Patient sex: F
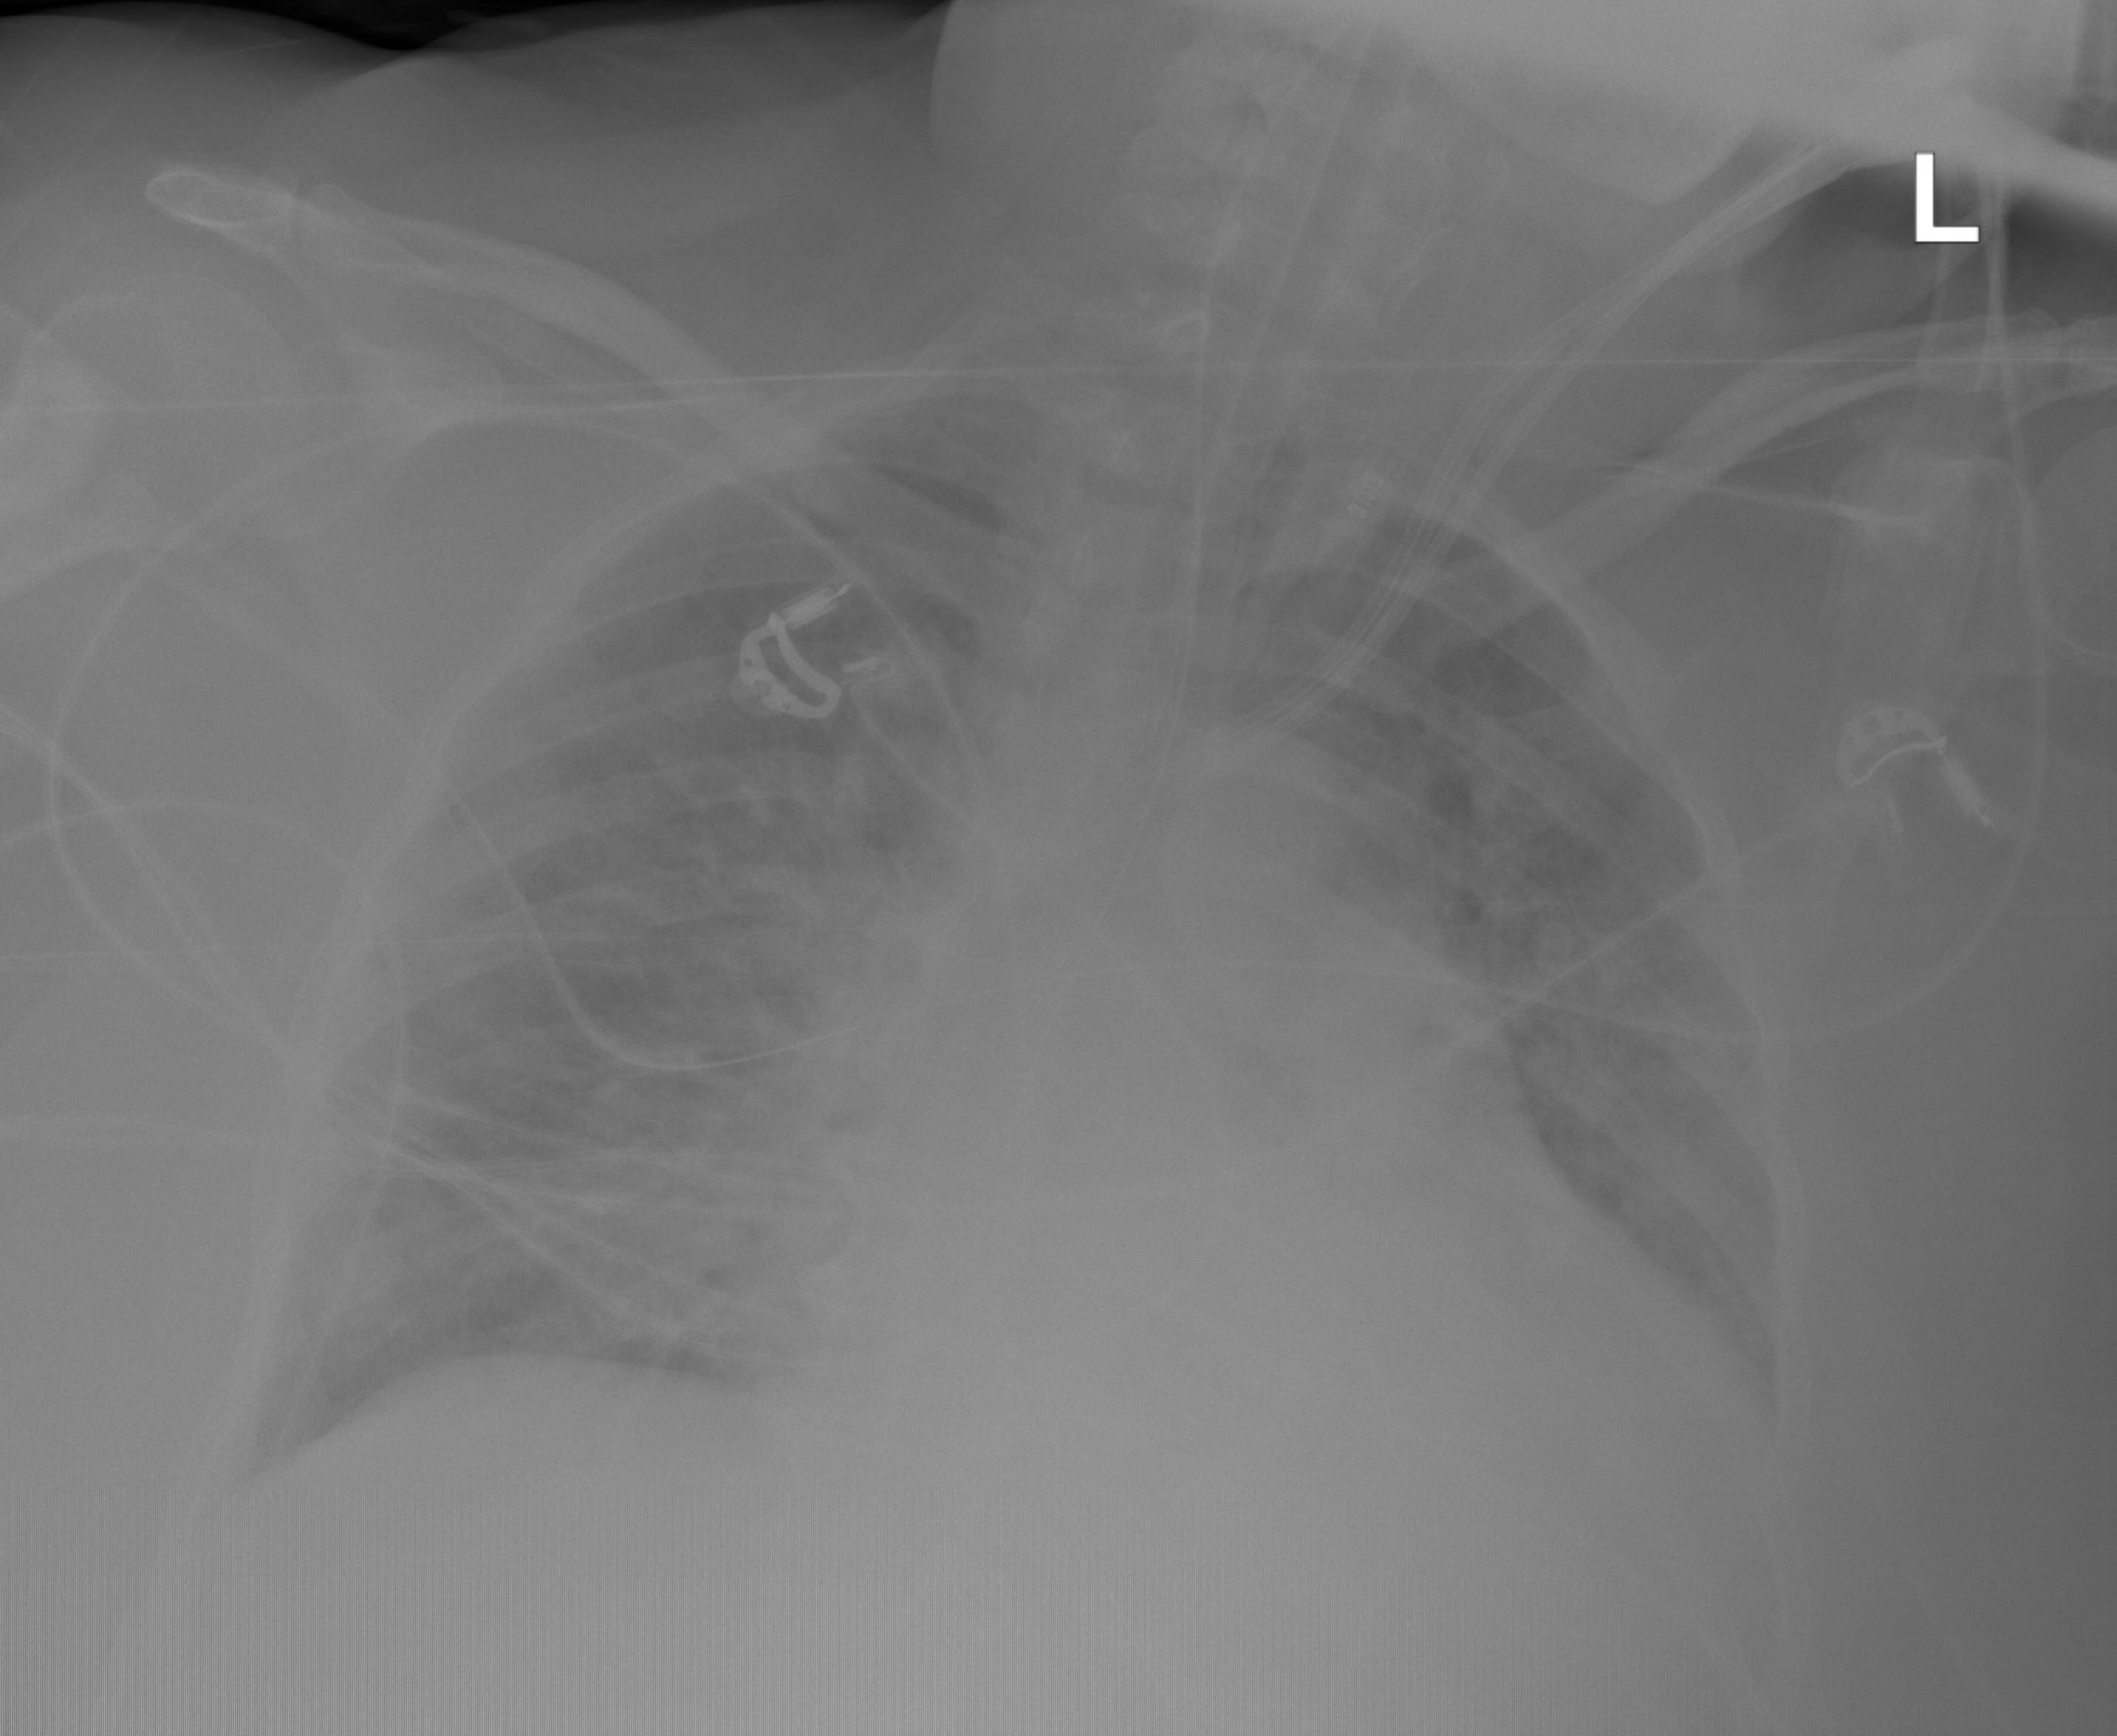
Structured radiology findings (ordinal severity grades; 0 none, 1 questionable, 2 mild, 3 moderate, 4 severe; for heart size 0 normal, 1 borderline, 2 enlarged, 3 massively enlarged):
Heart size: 0
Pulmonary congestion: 3
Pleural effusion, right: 1
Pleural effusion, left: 2
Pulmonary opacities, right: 2
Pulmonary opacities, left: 2
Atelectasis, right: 2
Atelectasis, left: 2